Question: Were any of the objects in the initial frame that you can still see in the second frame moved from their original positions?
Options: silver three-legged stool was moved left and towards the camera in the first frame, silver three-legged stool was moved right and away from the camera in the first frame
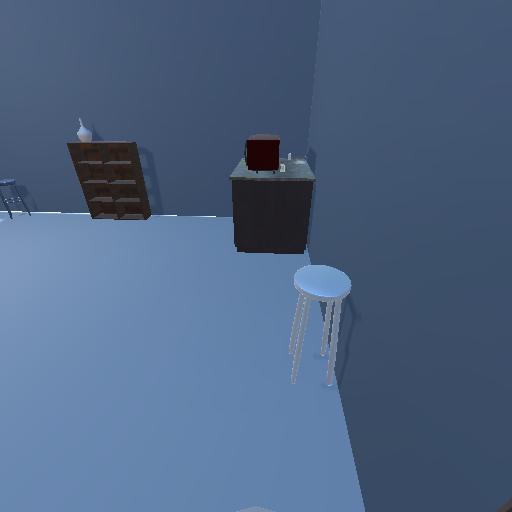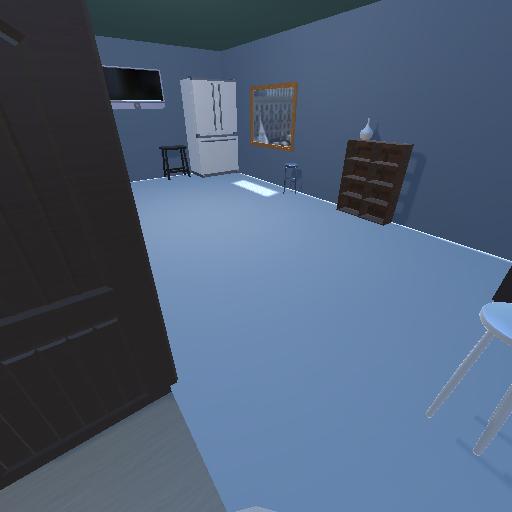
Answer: silver three-legged stool was moved left and towards the camera in the first frame